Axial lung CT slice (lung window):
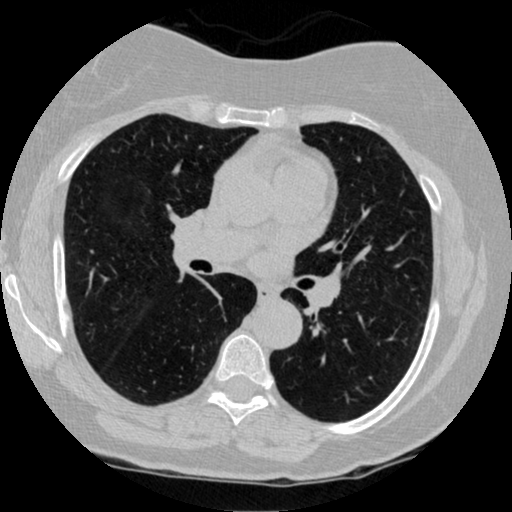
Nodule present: no